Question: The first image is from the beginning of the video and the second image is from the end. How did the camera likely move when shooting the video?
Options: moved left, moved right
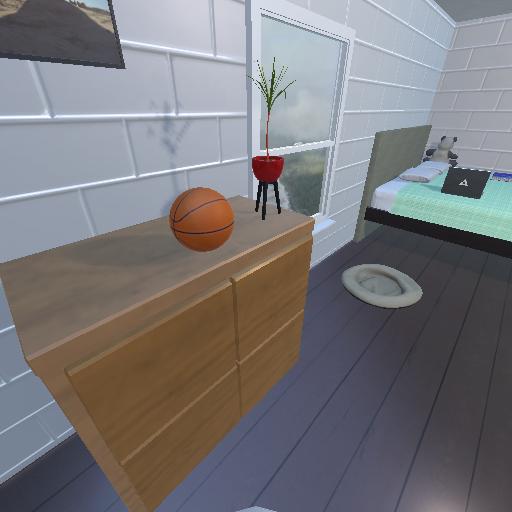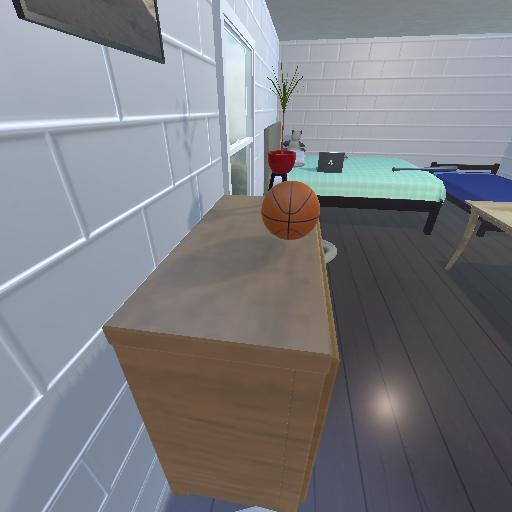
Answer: moved left